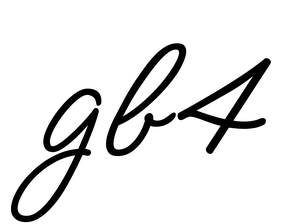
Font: MeowScript-Regular